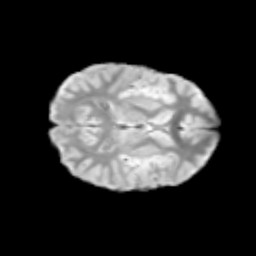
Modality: T2w
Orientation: axial
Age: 11
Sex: male
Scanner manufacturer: siemens
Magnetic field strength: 3 T
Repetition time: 3.8 s
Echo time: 0.07 s